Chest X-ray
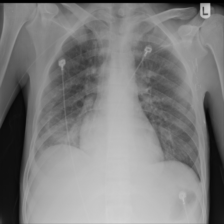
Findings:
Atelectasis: negative
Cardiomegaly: negative
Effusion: negative
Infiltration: negative
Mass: negative
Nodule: negative
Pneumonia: negative
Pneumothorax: negative
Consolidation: negative
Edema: negative
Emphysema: negative
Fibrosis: negative
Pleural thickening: negative
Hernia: negative